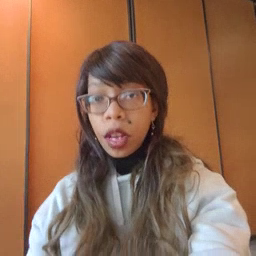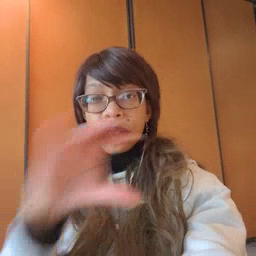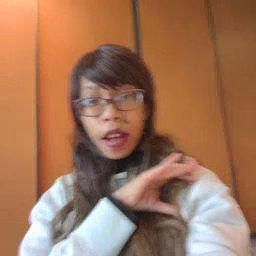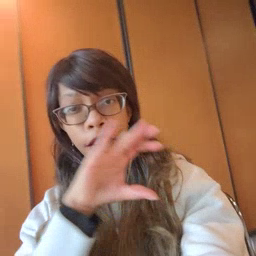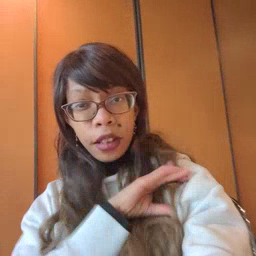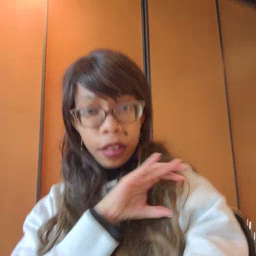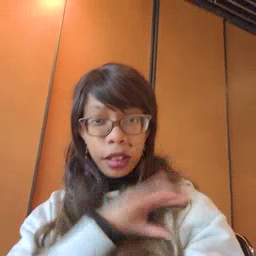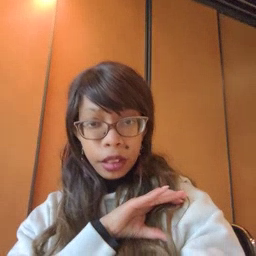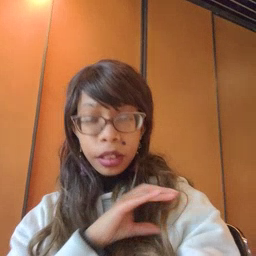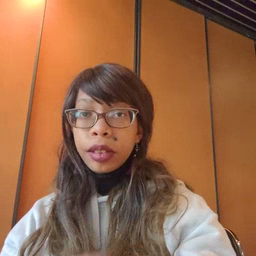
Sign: police